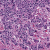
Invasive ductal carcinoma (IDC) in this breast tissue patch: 1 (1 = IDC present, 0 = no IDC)